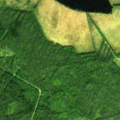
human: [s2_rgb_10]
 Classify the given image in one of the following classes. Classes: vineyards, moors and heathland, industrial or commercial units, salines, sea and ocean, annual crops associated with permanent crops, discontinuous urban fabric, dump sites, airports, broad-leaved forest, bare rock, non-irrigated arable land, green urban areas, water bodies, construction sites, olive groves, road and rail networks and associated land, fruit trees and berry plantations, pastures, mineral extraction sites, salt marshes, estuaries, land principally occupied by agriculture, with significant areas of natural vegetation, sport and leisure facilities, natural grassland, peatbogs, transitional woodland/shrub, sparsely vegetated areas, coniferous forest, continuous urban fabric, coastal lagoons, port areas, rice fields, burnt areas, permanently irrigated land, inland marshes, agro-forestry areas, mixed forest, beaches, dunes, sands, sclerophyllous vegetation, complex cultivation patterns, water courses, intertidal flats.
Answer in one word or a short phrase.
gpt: coniferous forest, mixed forest, transitional woodland/shrub, peatbogs, water bodies